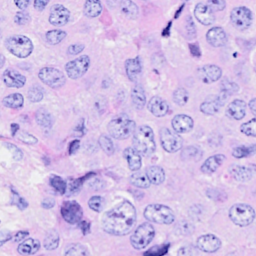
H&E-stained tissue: Breast